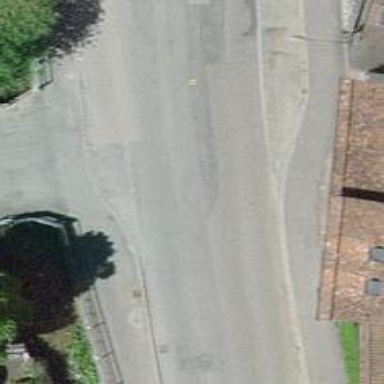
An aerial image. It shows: Residential road with asphalt surface passing over bridge. There are no sidewalks on the bridge.